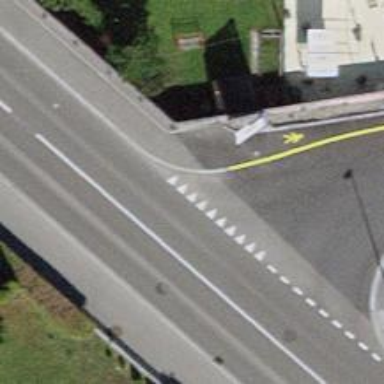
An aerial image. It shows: Road with "give way" sign.